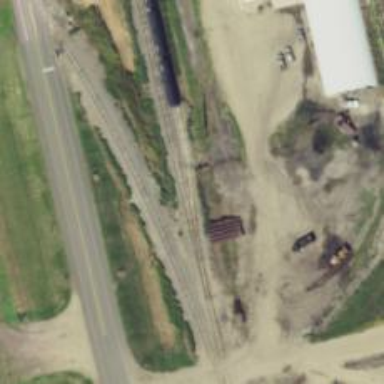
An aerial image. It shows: Railway siding for service.